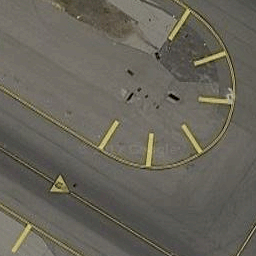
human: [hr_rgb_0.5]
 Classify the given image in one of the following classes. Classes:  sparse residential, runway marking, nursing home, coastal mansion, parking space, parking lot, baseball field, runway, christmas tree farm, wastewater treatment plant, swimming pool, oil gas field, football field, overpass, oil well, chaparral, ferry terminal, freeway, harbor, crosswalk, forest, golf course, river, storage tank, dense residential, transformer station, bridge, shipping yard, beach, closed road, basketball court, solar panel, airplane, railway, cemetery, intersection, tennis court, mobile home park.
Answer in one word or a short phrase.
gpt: runway marking